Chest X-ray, PA view. Patient: 44 years old, sex F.
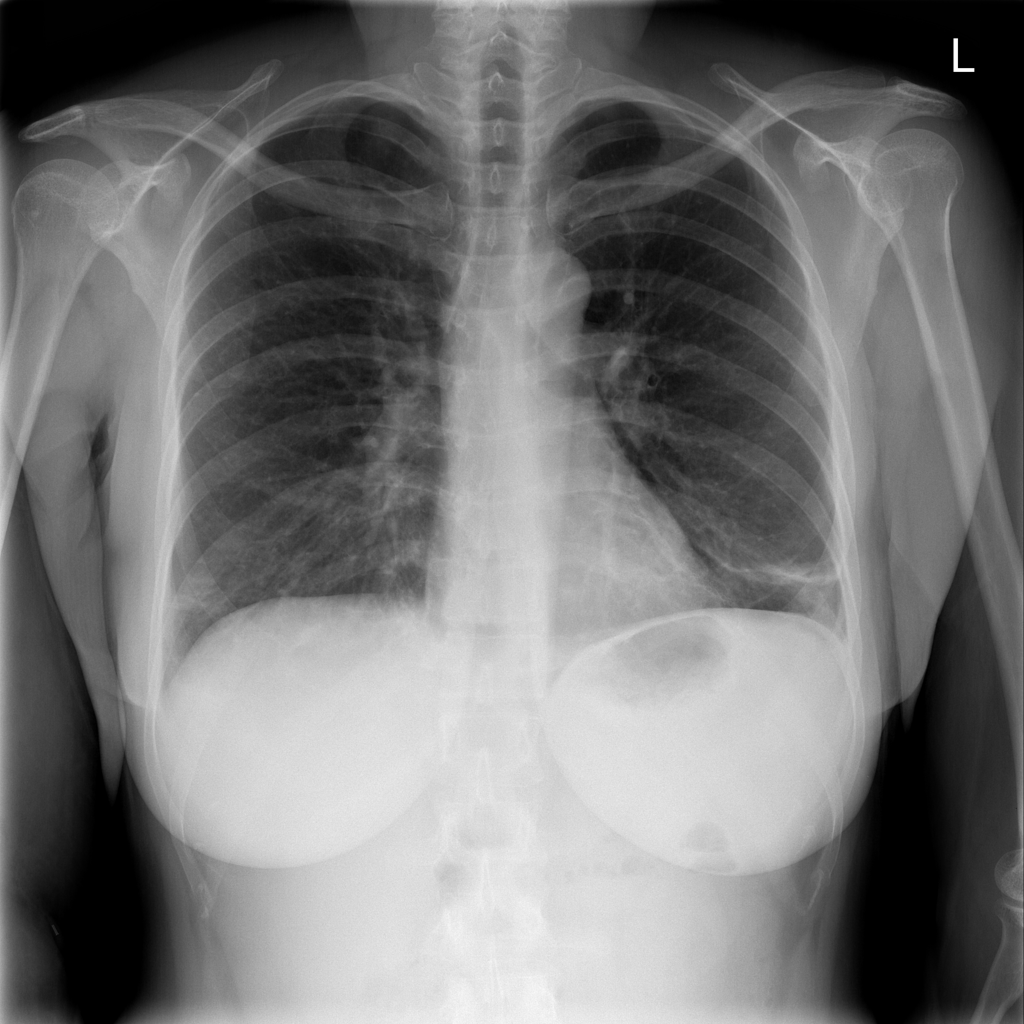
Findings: Atelectasis